Aerial crown-view tile of a tropical tree (Barro Colorado Island, Panama), acquired 20240813:
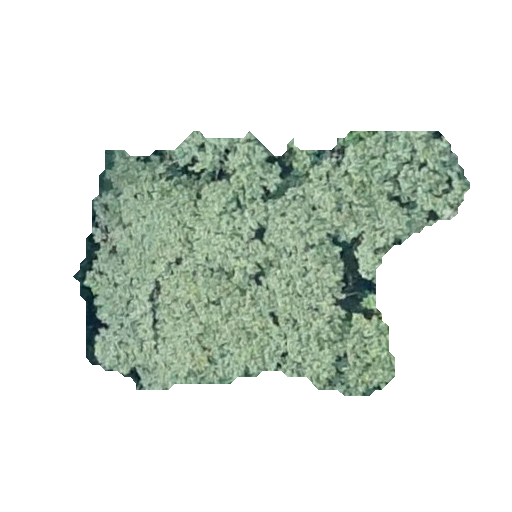
Species: Guazuma ulmifolia
GBIF accepted scientific name: Guazuma ulmifolia
Crown area: 115.629 m²